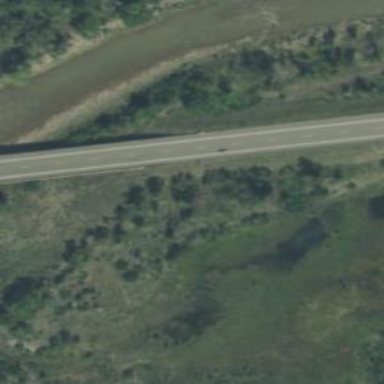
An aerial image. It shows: Primary highway bridge with asphalt surface.